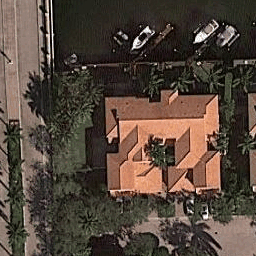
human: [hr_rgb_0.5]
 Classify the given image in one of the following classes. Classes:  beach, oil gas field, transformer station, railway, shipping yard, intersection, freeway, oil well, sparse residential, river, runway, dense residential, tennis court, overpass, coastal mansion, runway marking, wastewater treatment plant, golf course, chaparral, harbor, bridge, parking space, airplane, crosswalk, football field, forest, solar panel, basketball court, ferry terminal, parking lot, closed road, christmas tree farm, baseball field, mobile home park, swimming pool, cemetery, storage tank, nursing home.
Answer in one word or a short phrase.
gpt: coastal mansion